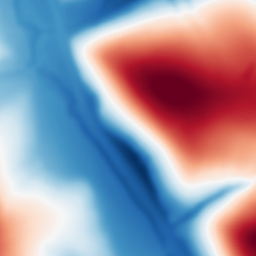
Category: multiscale
Decomposition family: dog
Decomposition parameters: sigma_low: 3
sigma_high: 100
Upsampling method: regularized
Upsampling parameters: scale: 2
lambda_reg: 0.01
Upsampling scale: 2